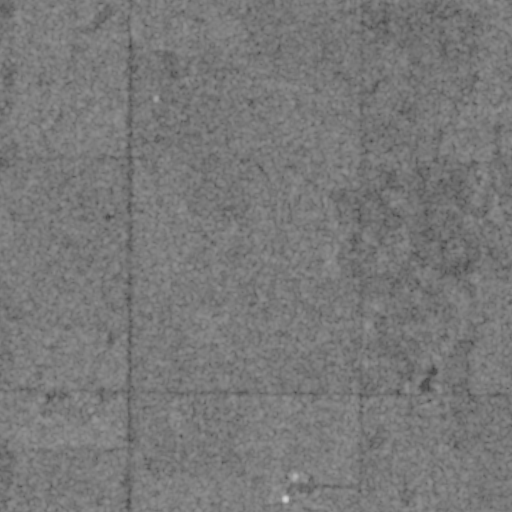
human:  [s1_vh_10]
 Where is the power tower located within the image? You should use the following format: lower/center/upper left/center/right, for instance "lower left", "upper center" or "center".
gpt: The power tower is located in the upper left of the image.
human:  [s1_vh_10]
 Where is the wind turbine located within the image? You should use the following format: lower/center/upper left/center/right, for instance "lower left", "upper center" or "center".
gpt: The wind turbine is located in the upper left of the image.
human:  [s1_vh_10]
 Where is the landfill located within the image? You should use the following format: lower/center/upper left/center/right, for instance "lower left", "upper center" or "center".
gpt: There is no landfill in the image.

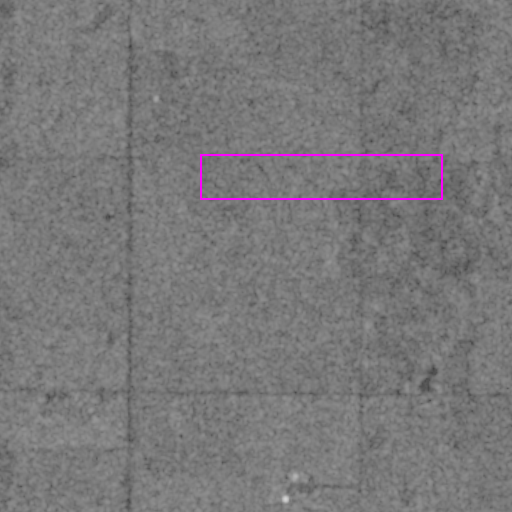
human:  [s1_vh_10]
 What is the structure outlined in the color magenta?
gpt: There is no magenta outline.
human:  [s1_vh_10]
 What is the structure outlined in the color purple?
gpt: There is no structure outlined in purple.